Question: I have my Django project hooked up with Travis-CI and Coveralls. The issue I'm facing is that when my data is posted to Coveralls from Travis, Coveralls seems to be taking into account all of the Django Framework and site-packages files in addition to my own app files:  My command on Travis seems like it only runs my own app tests, which seems like correct behavior. Here is my .travis.yml file:
'''
language: python
python:
- "3.4"
# command to install dependencies
install:
- pip install -r requirements.txt --use-mirrors
- pip install coveralls coverage
# command to run tests
script:
- coverage run manage.py test
# addons
addons:
postgresql: "9.4"
after_success:
coveralls
'''
Here is an example of one of the paths to a file that I don't want to be included in coveralls: '/home/travis/virtualenv/python3.4.2/lib/python3.4/site-packages/django/utils/lru_cache.py'It seems like it has something to do with Travis' virtualenv...
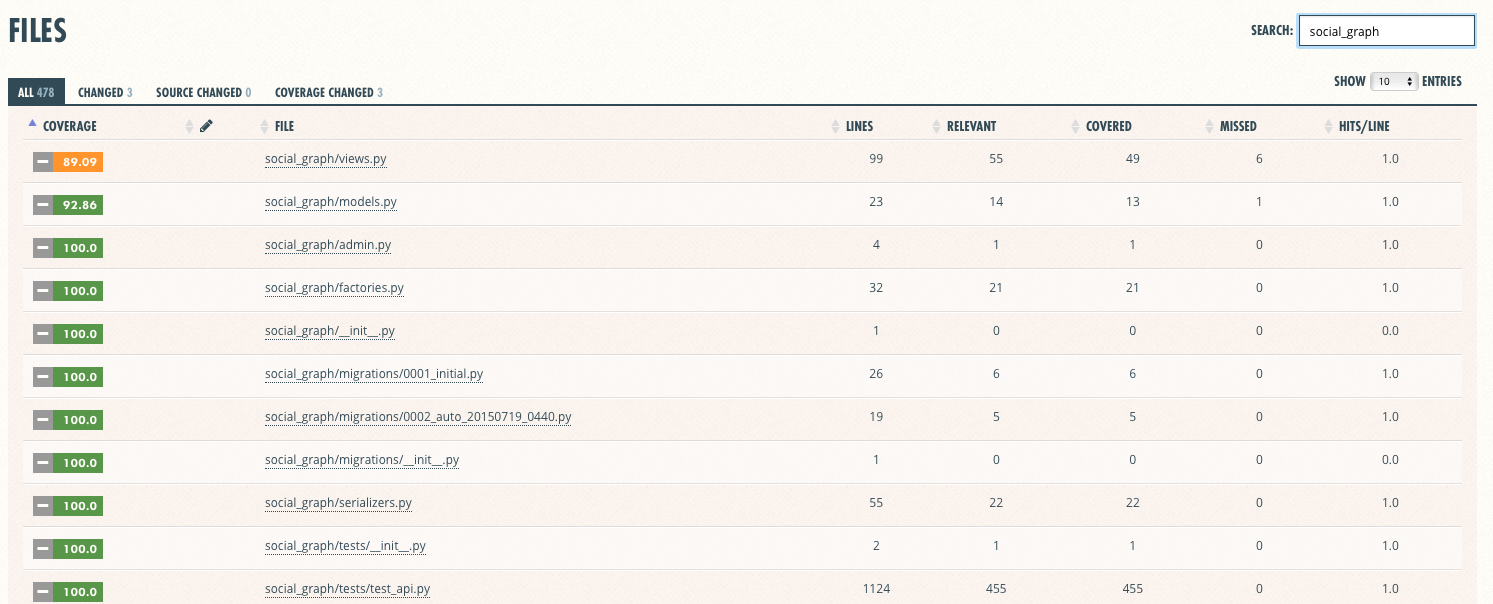
Answer: Per <URL>:
> When running your code, the 'coverage run' command will by default
measure all code, unless it is part of the Python standard library.
Django isn't in the standard library, so you will need to specify that it should be excluded, or that only your own code should be included. In your 'script' you can set the 'source'(s) for coverage. For example, with the standard 'myapp':
'''
script:
- coverage run --source=myapp manage.py test myapp
# ^ set one or more comma-separated sources to cover
'''
Per <URL> you can also use '--source='.'' to cover all files within the project root.